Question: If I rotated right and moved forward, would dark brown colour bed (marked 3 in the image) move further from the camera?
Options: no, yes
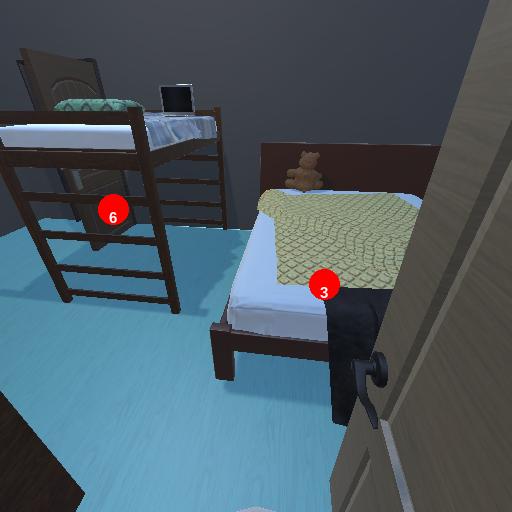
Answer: no